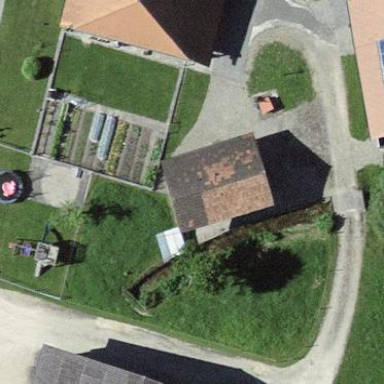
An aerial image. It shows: Farm auxiliary building.